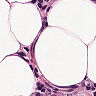
Metastatic tissue present: no